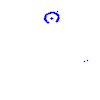
Particle: proton